I will show an image sequence of human cooking. I have annotated the images with numbered circles. Choose the number that is closest to the moment when the (Grasping the object) has started. You are a five-time world champion in this game. Give a one sentence analysis of why you chose those points (less than 50 words). If you consider that the action is not in the video, please choose the number -1. Provide your answer at the end in a json file of this format: {"points": []}
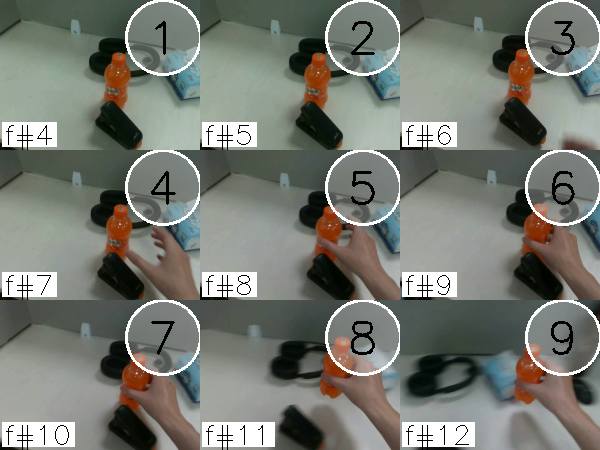
Frame 6 shows the clearest moment of hand-object contact.
{"points": [6]}